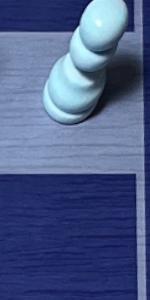
Label: Empty